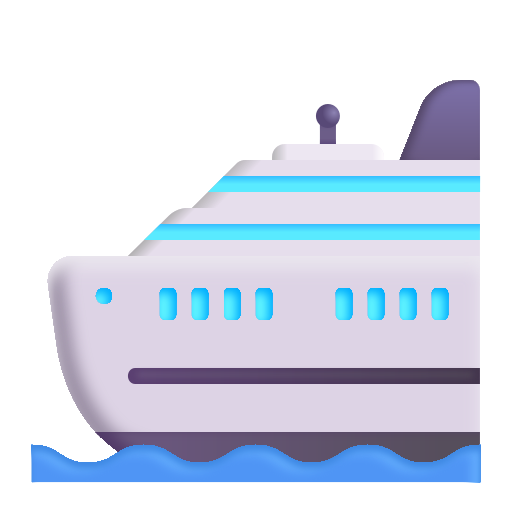
passenger ship color